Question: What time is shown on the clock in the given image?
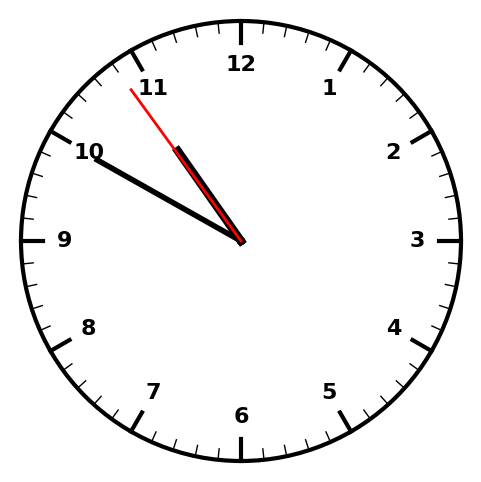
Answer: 10:49:54